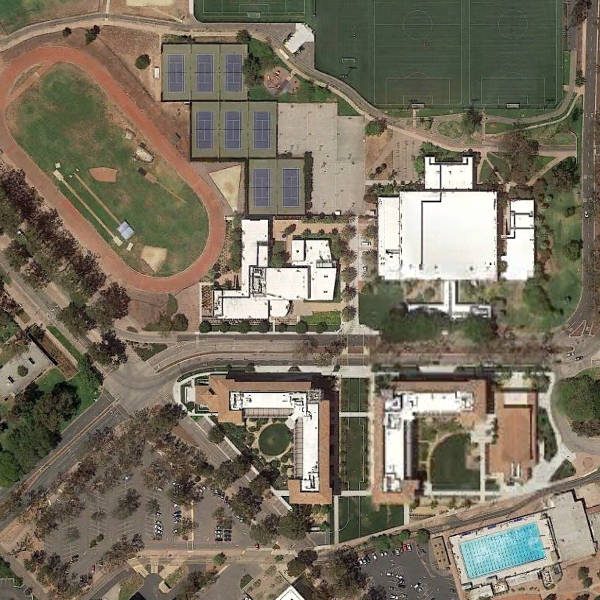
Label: School